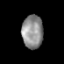
Tissue: prostate
Cell type: T cells
Senescence score: 0.3312
Nuclear area (px): 686
Mean DAPI intensity: 142.926